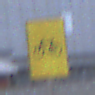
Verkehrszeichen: RadverkehrOhnePfeilsymbol
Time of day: SunriseSunset
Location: Outdoor (Urban)
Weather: PartlyCloudy
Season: NotSpecified
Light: Natural